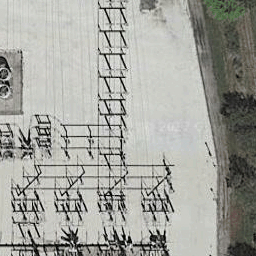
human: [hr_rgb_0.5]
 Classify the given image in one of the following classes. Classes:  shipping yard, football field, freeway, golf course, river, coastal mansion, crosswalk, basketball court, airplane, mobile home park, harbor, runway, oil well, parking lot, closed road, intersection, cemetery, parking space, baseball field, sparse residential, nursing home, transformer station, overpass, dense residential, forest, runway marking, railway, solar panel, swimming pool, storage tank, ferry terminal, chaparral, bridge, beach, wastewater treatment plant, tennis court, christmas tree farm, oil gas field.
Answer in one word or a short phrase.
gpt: transformer station